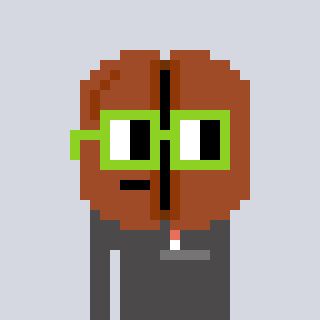
a pixel art character with square light green glasses, a coffeebean-shaped head and a grayscale-colored body on a cool background